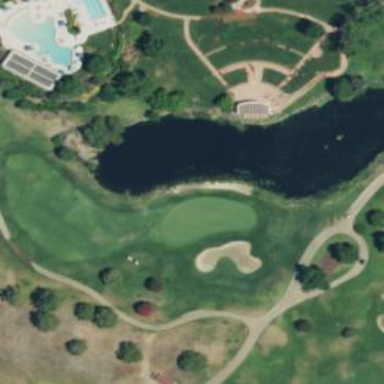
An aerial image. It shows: Water hazard on golf course.